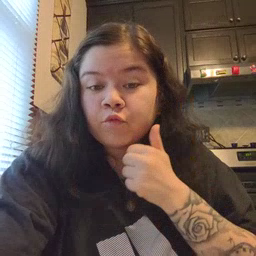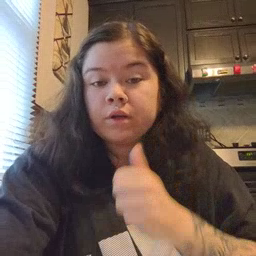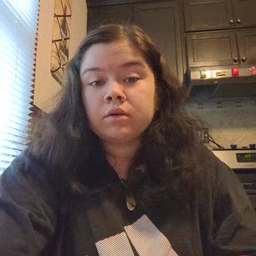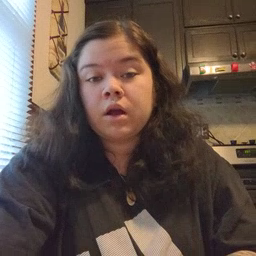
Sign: every